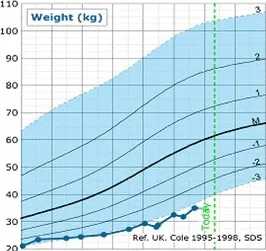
B; Weight.
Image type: chart (chart)